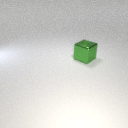
large green metal cube